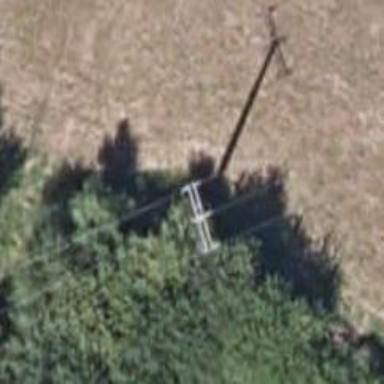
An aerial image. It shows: Minor power line.